Aerial crown-view tile of a tropical tree (Barro Colorado Island, Panama), acquired 20250317:
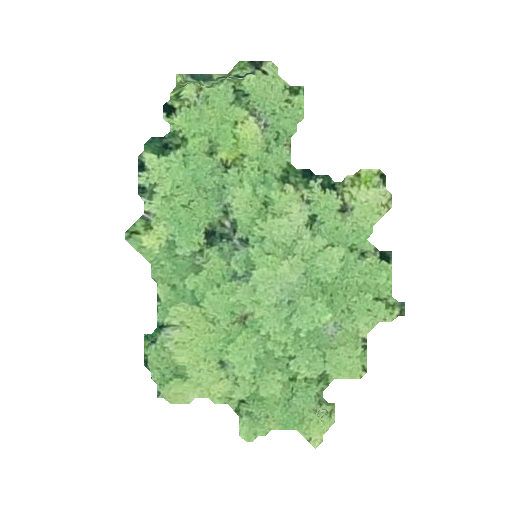
Species: Terminalia amazonia
GBIF accepted scientific name: Terminalia amazonica
Crown area: 102.348 m²